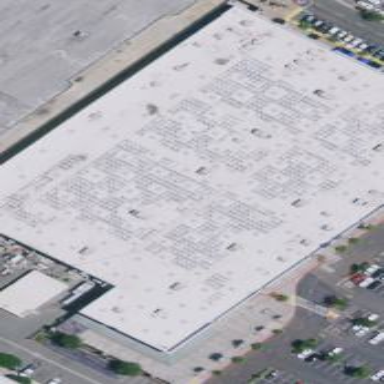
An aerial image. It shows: Retail building that houses supermarket. It is commercial building.